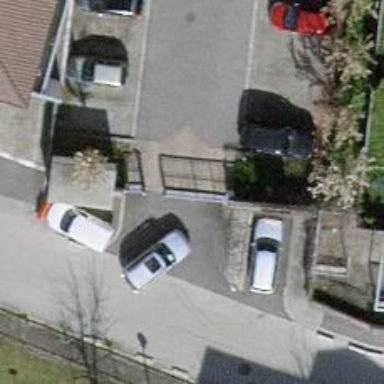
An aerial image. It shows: Lift gate barrier.